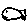
Label: fish